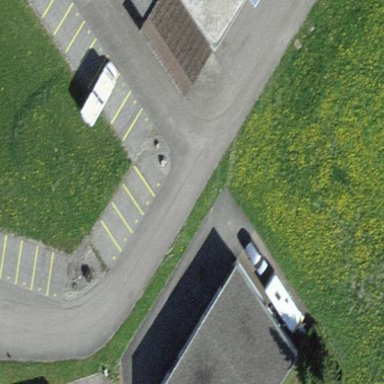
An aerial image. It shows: Street side parking area.